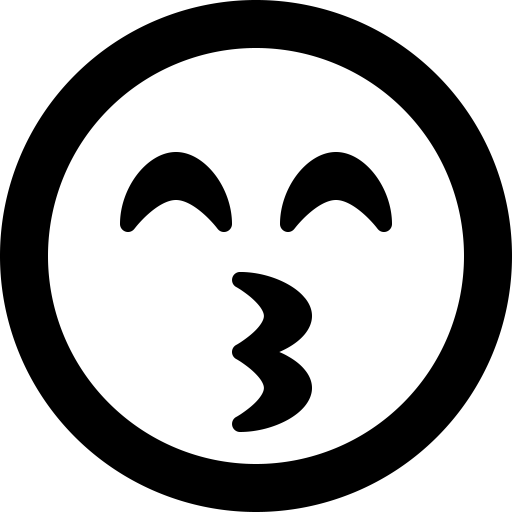
Tags: icon, FontAwesome, fa-icon, outline, face, kiss, beam